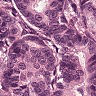
Metastatic tissue present: yes